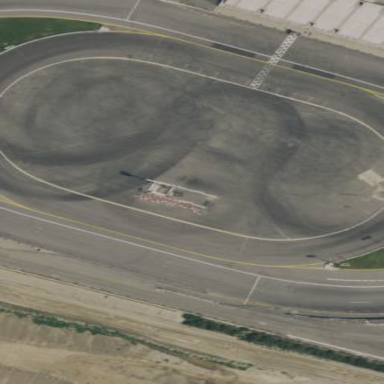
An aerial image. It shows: Raceway for motor sports.